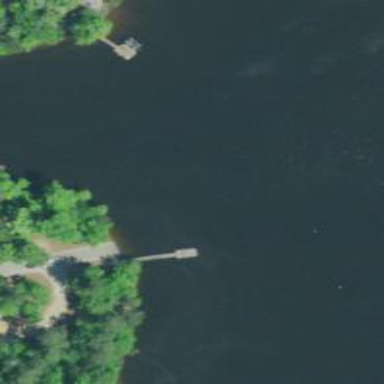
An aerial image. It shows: Man-made pier.